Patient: sex M, age 51
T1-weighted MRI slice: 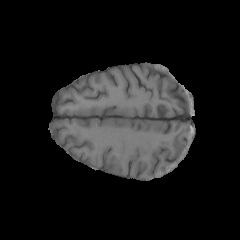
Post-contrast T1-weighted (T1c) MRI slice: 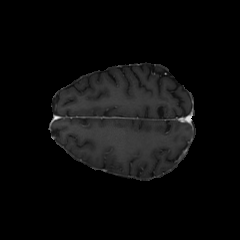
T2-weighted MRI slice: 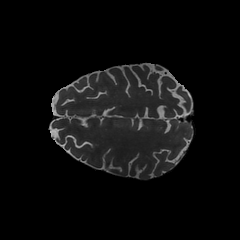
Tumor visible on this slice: no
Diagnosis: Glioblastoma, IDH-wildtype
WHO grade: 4